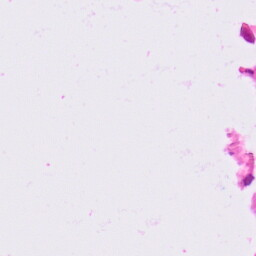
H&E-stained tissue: Lung